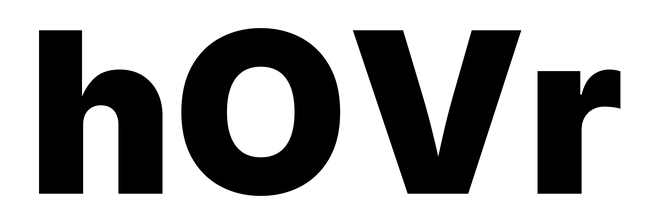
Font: Inter_Black